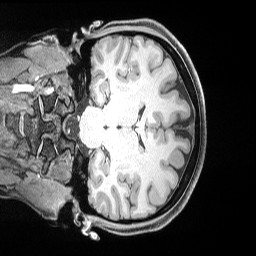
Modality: T1w
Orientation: coronal
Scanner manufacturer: siemens
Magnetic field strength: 3 T
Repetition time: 2.53 s
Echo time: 0.00169 s